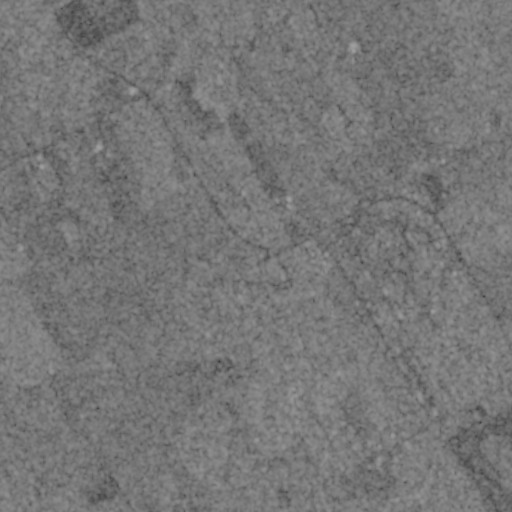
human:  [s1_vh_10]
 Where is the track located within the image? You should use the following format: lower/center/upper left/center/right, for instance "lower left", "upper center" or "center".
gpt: The track is located in the upper right of the image.
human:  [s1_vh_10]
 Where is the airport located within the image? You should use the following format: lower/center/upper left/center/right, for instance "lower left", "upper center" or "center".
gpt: There is no airport in the image.

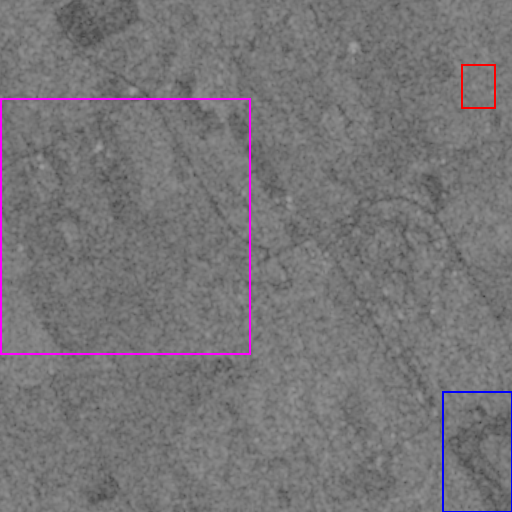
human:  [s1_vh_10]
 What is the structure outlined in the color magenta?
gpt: The structure outlined in magenta is a crop field.
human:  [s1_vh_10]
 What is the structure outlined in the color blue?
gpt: The structure outlined in blue is a park.
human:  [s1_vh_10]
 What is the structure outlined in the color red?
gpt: The structure outlined in red is a track.
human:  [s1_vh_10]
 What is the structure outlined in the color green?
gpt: There is no green outline.